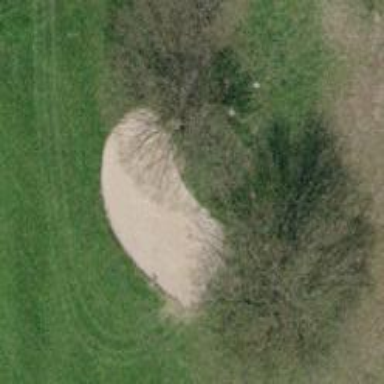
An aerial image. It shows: Golf bunker filled with natural sand.